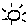
Label: sun